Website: ulta-beauty
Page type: delivery-shipping
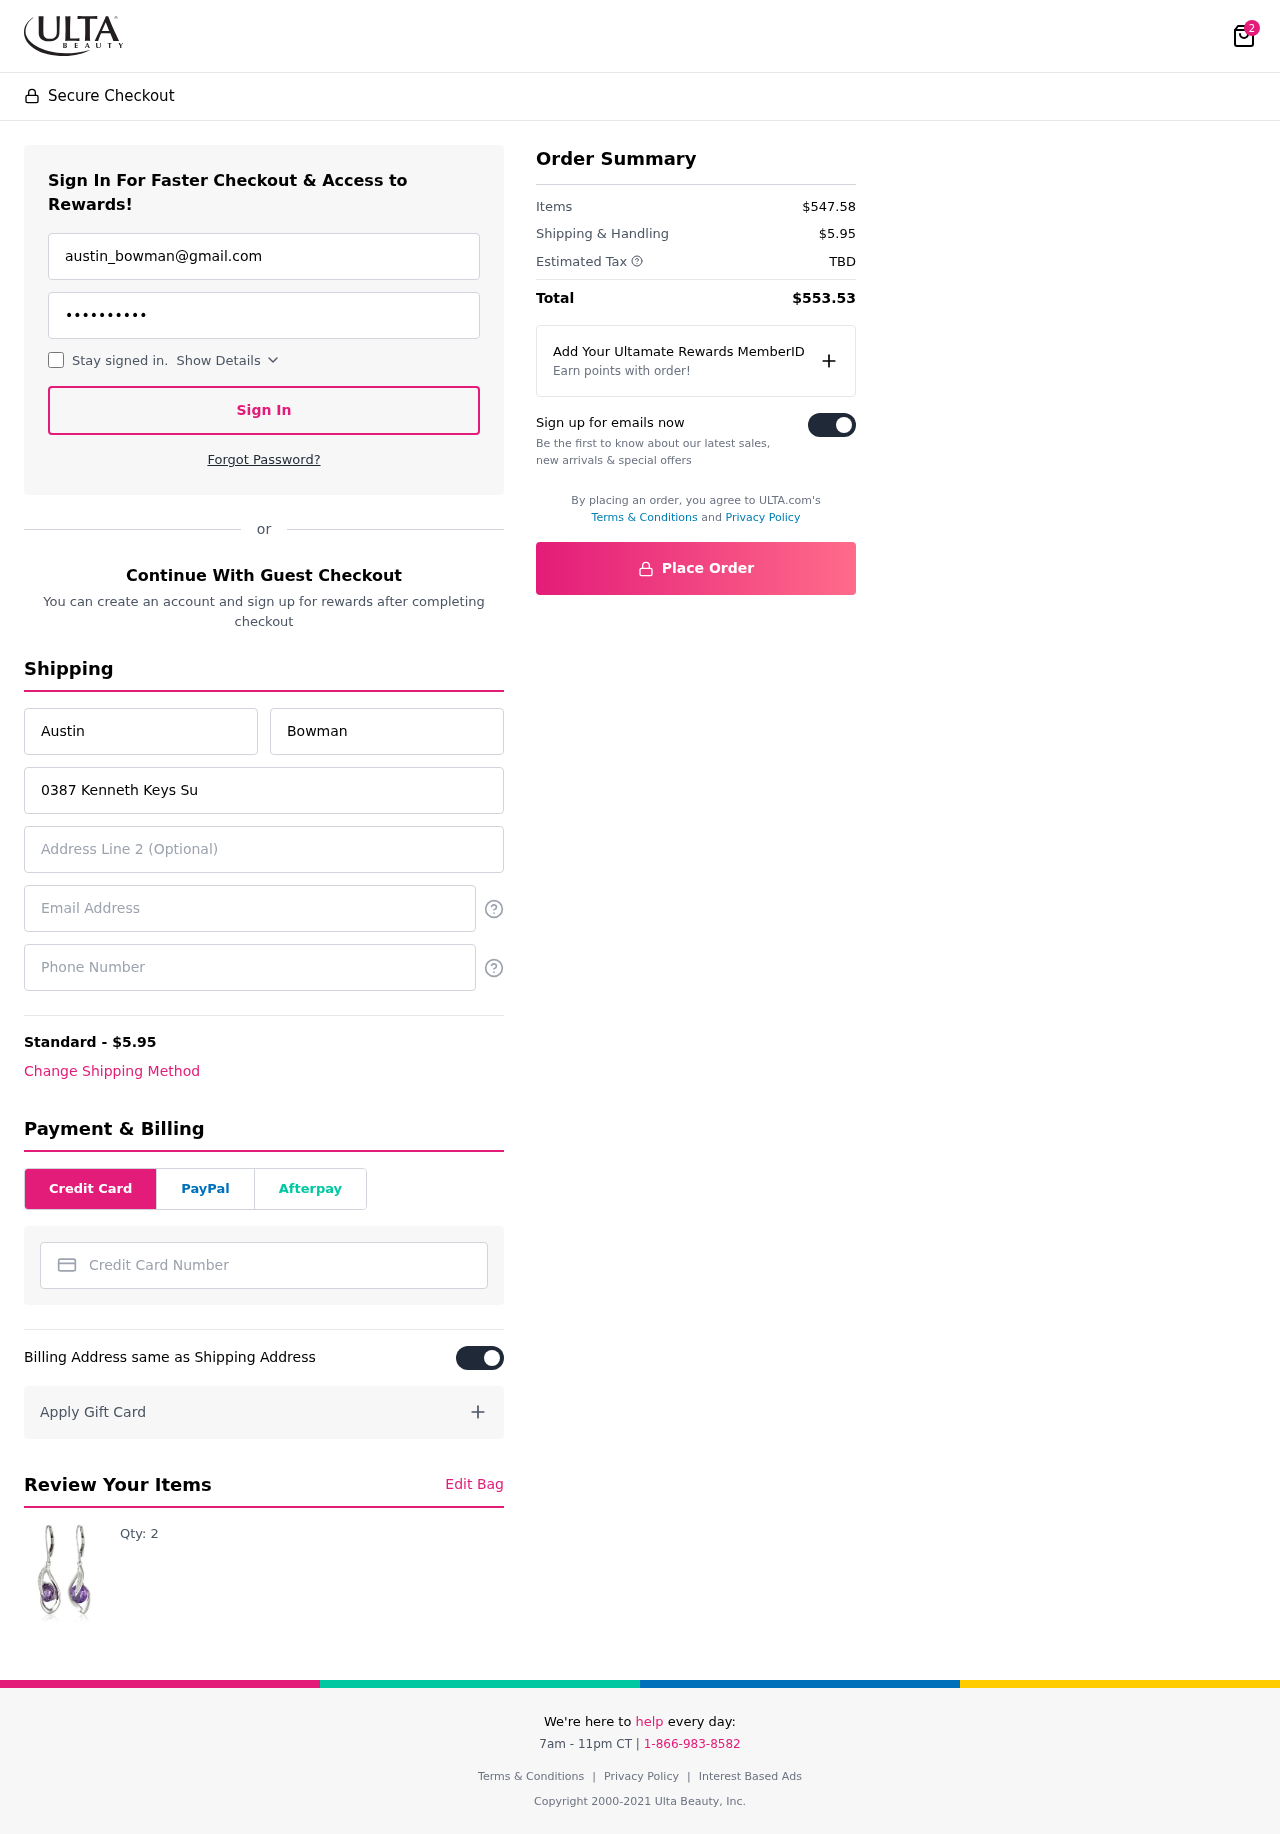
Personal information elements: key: PII_CARD_NUMBER
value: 6518 9652 3696 3043
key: PII_EMAIL
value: austin_bowman@gmail.com
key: PII_EMAIL2
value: austin_bowman@gmail.com
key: PII_FIRSTNAME
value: Austin
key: PII_LASTNAME
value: Bowman
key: PII_PHONE
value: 2364511238
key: PII_STREET
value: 0387 Kenneth Keys Suite 889
Product elements: key: PRODUCT1_QUANTITY
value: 2
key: PRODUCT1
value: Qty: 2
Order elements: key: ORDER_NUM_ITEMS
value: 2
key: ORDER_SHIPPING_COST
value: $5.95
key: ORDER_SUBTOTAL
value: $547.58
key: ORDER_TAX
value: TBD
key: ORDER_TOTAL
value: $553.53